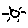
Label: sun